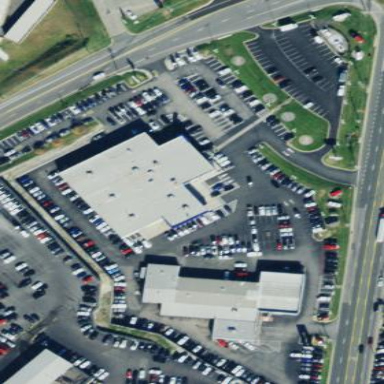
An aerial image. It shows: Car shop building.